Question: Why is my page is looking like this? I am not able to find the problem

Is that all right?
'''
<link rel="stylesheet" href="css/jquery.mobile-1.4.2.min.css">
<link rel="stylesheet" href="css/jquery.mobile-1.4.2.css">
<script type="text/javascript" src="js/jquery-2.1.0.min.js"></script>
<script type="text/javascript" src="js/jquery.mobile-1.4.2.min.js"></script>
<script type="text/javascript" src="js/jquery.mobile-1.4.2.js"></script>
<script type="text/javascript" src="cordova.js"></script>
<script type="text/javascript" src="js/index.js"></script>
'''
HTMl:
'''
<div data-role="header" style="overflow: hidden;">
<h1>I'm a header</h1>
<a href="#" data-icon="gear" class="ui-btn-right">Options</a>
<div data-role="navbar">
<ul>
<li><a href="#">One</a></li>
<li><a href="#">Two</a></li>
<li><a href="#">Three</a></li>
</ul>
</div>
<!-- /navbar -->
</div>
'''
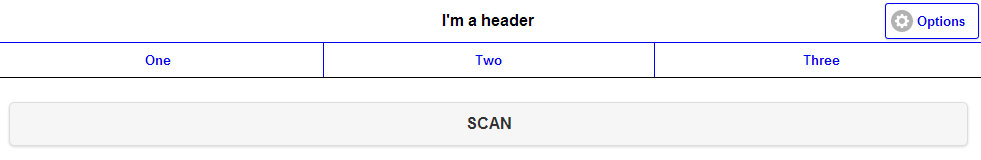
Answer: When using any widget, you need to add 'data-theme="a"' or '"b"'.
The normal behavior, widgets inherit theme from parent div. however, since parent of external widget is and doesn't receive any theme, hence External widgets should be themed.
'''
<div data-role="header" data-theme="a">
</div>
'''